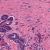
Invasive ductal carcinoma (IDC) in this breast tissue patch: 0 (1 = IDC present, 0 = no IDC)